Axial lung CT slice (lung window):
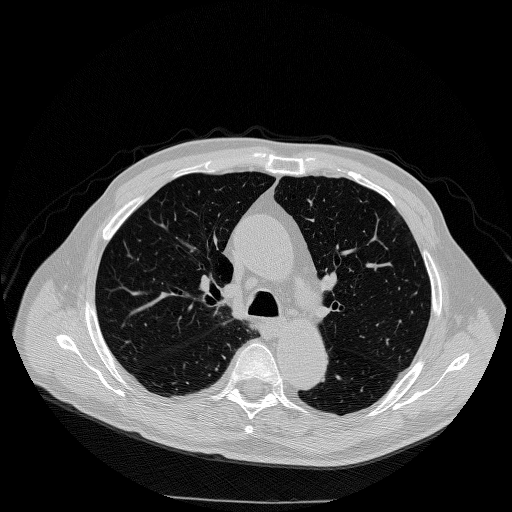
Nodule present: no